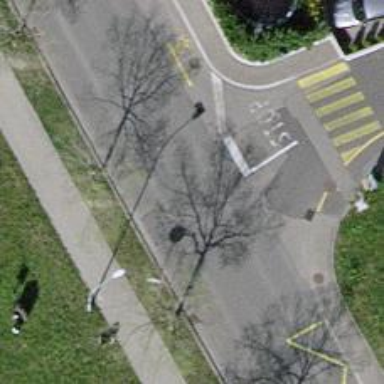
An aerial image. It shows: Tertiary road with asphalt surface. The road has cycle lane on the left side.